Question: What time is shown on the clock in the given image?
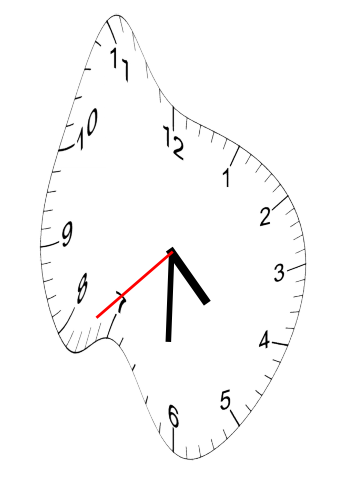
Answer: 04:30:38